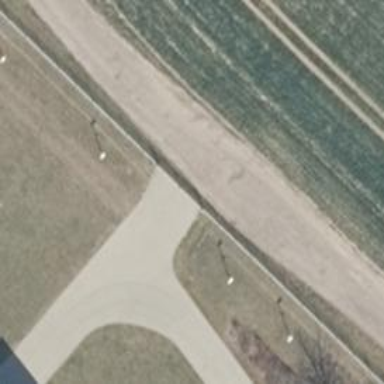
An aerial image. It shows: Grassy track with grade5 tracktype.